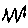
Label: zigzag